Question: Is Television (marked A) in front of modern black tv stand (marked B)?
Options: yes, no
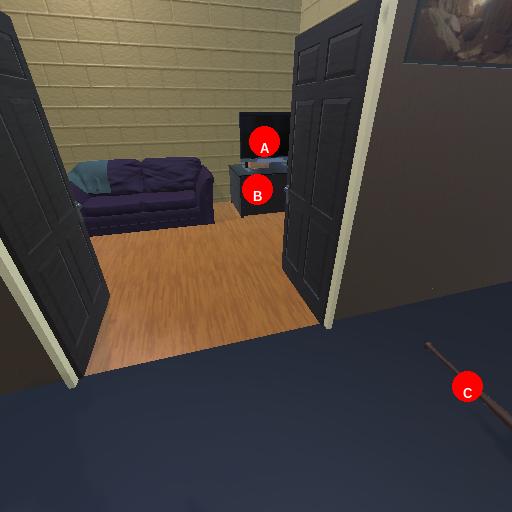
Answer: yes